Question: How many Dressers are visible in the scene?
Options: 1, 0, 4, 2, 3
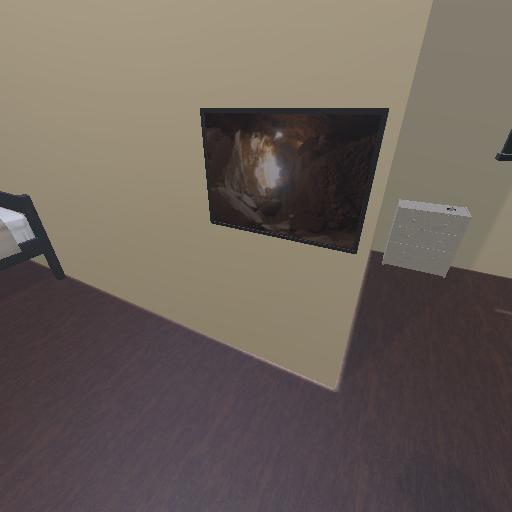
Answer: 1